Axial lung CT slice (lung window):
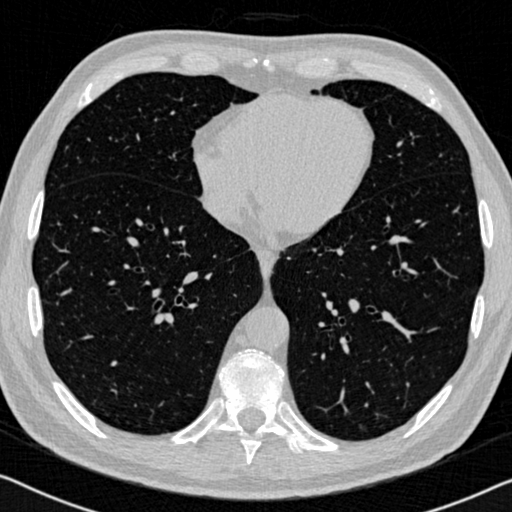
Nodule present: no